【题型】填空题　【知识点】函数　【难度】easy
如图，反比例函数 $y = \frac{k}{x} (x < 0)$ 的图象经过平行四边形 $ABCO$ 的顶点 $A$，$OC$ 在 $x$ 轴上，若点 $B(-1, 4)$，$S_{\text{平行四边形}} = 4$，则实数 $k$ 的值为 \underline{\hspace{2cm}} ．

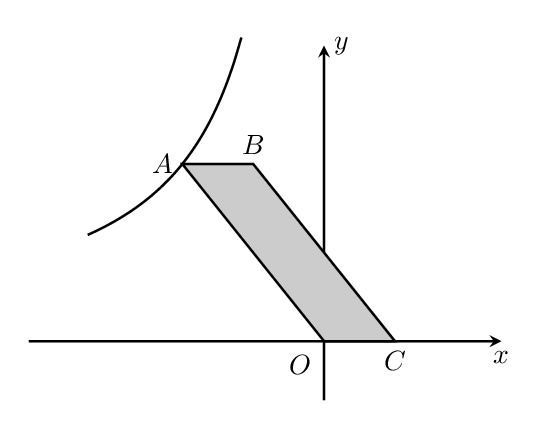
【解答】

\noindent \textbf{【答案】} $\boldsymbol{-8}$

\vspace{0.2cm}
\noindent \textbf{【分析】} 本题考查了反比例函数，根据$A$，$B$的纵坐标相同以及点$A$在反比例函数上得到$A$的坐标，进而用代数式表示$AB$的长度，然后根据$S_{\text{平行四边形}}=4$列出一元一次方程求解即可．

\vspace{0.2cm}
\noindent \textbf{【详解】} 解：$\because$四边形$ABCO$是平行四边形，
$\therefore A$、$B$的纵坐标相同，
$\because B(-1,4)$，
$\therefore A$的纵坐标是$4$，
$\because$点$A$在反比例函数图象上，
$\therefore$将$y=4$代入函数表达式中，得到$x=\dfrac{k}{4}$，
$\therefore A\left(\dfrac{k}{4},4\right)$，
$\therefore |AB|=-1-\dfrac{k}{4}$，
$\because S_{\text{平行四边形}}=4$，$B$的纵坐标是$4$，
$\therefore |AB|\times 4=4$，
即$\left(-1-\dfrac{k}{4}\right)\times 4=4$，
解得$k=-8$，
故答案为：$\boldsymbol{-8}$．